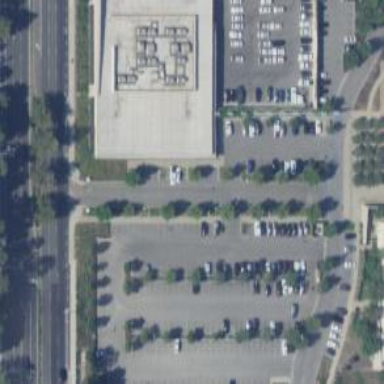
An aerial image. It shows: Parking space.